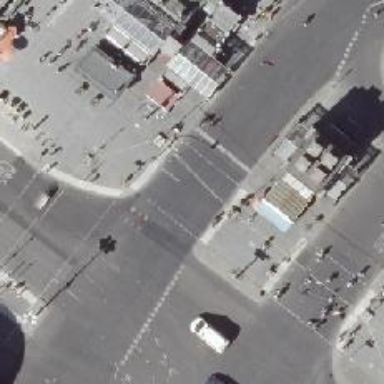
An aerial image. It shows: Asphalt footway with crossing controlled by traffic signals.